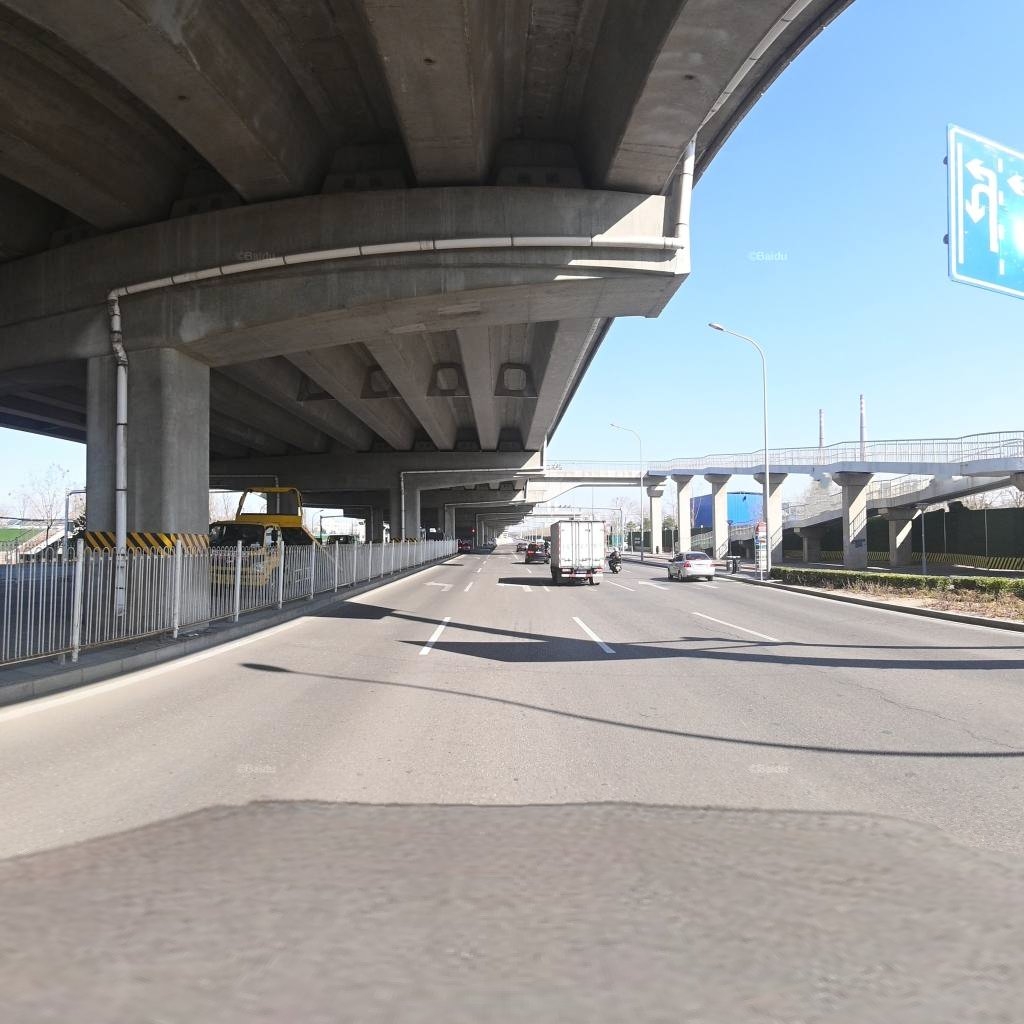
Region: Chaoyang
Road damage annotations: longitudinal crack